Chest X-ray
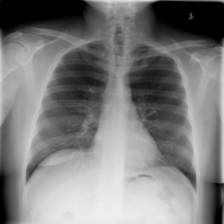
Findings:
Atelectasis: negative
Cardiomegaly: negative
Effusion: negative
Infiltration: negative
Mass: negative
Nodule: negative
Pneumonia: negative
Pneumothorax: negative
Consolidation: negative
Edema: negative
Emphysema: negative
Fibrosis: negative
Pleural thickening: negative
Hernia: negative